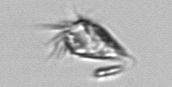
Label: Paratontonia_gracillima